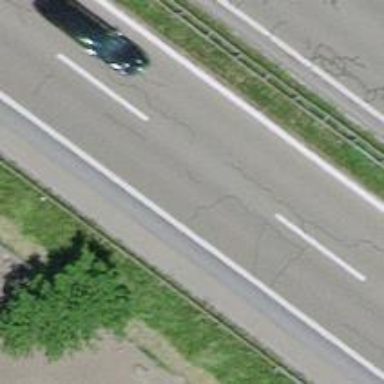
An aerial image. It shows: Asphalt motorway.